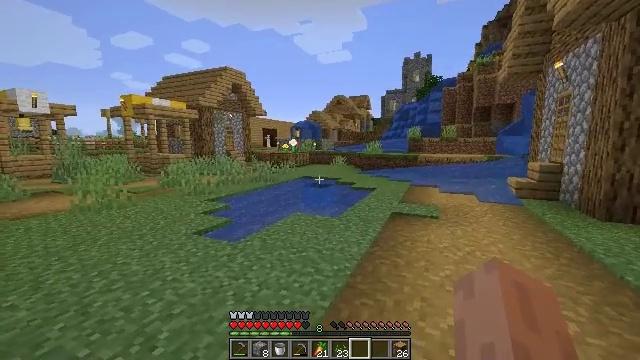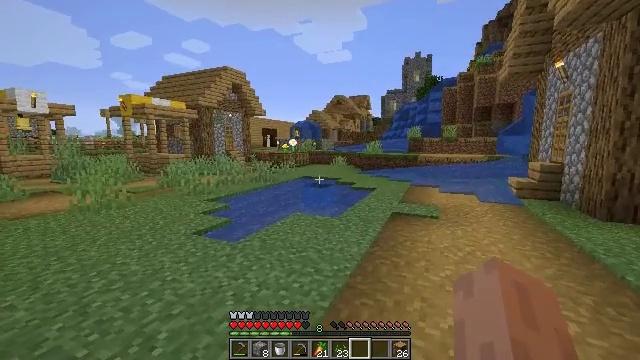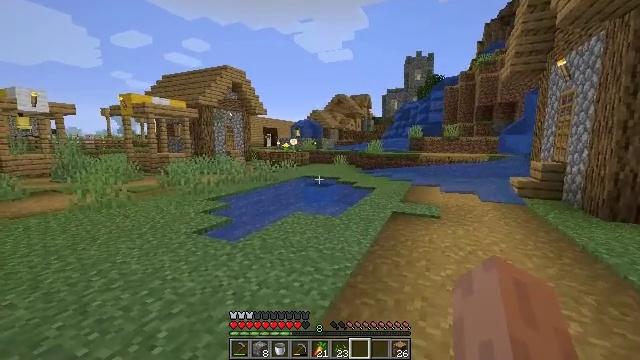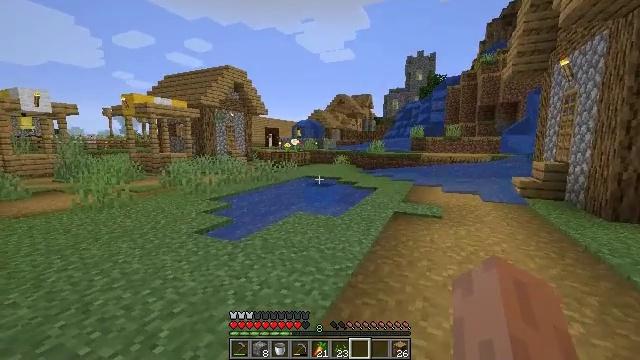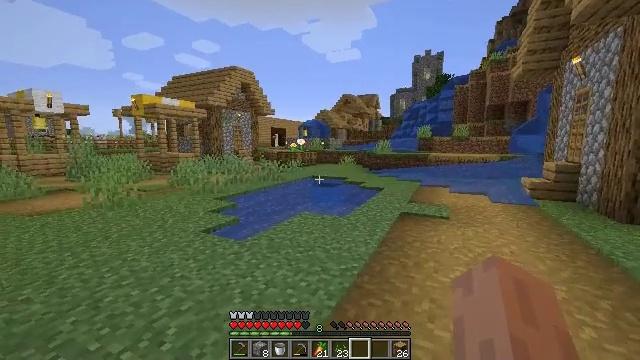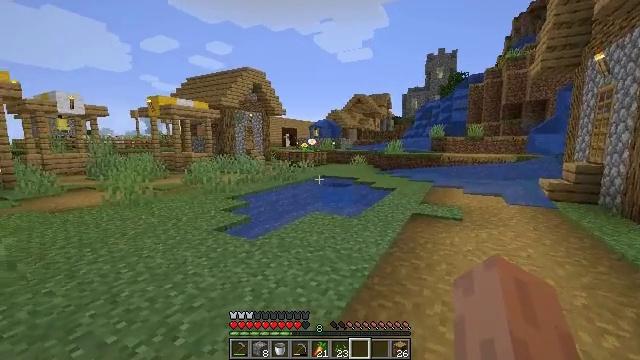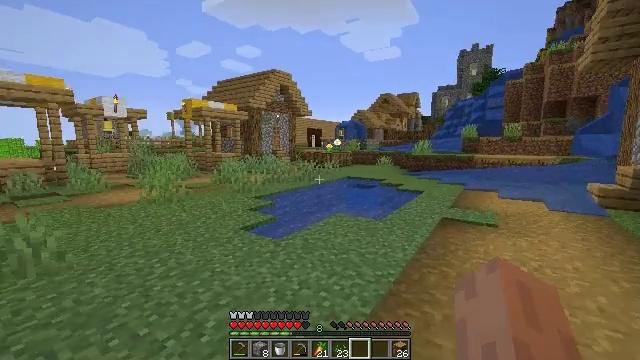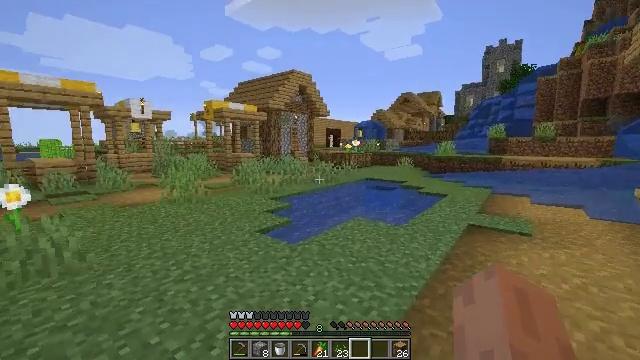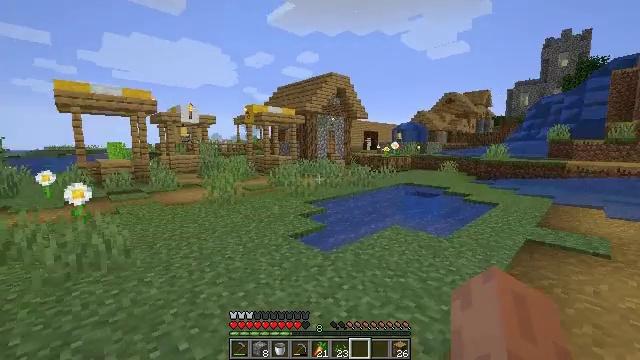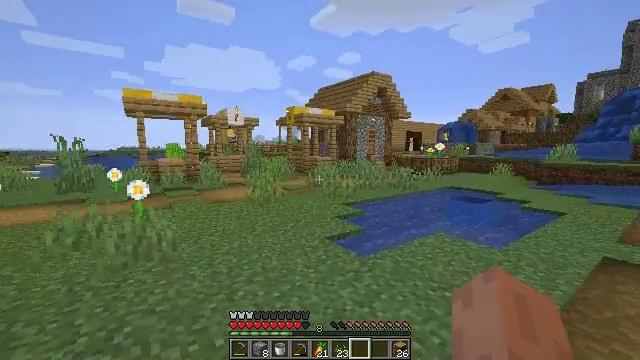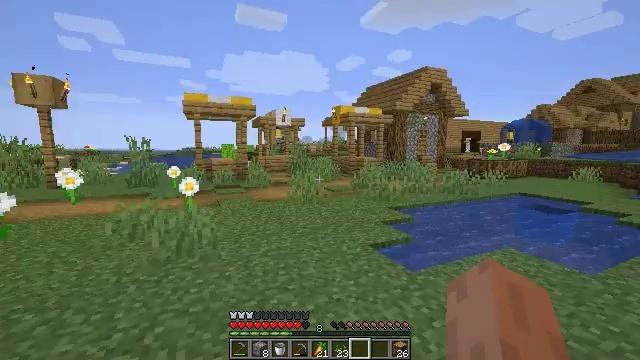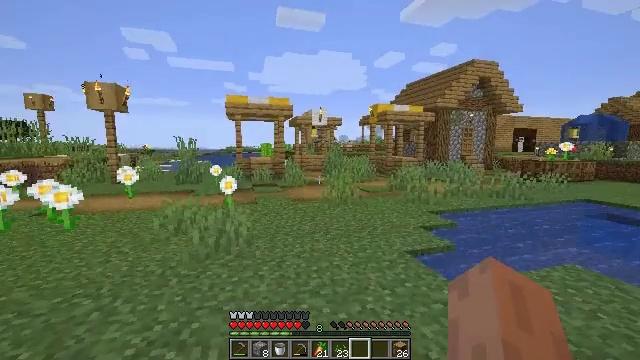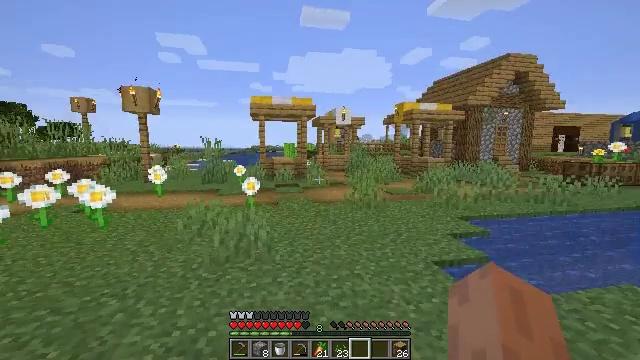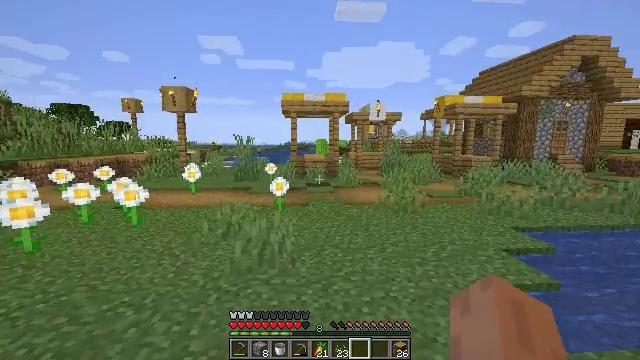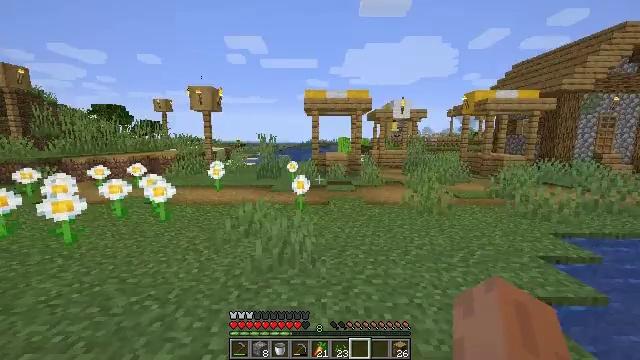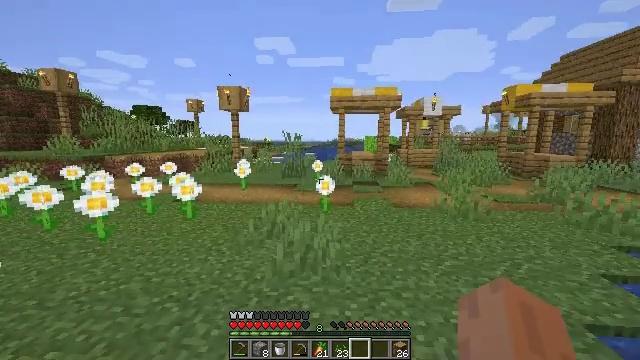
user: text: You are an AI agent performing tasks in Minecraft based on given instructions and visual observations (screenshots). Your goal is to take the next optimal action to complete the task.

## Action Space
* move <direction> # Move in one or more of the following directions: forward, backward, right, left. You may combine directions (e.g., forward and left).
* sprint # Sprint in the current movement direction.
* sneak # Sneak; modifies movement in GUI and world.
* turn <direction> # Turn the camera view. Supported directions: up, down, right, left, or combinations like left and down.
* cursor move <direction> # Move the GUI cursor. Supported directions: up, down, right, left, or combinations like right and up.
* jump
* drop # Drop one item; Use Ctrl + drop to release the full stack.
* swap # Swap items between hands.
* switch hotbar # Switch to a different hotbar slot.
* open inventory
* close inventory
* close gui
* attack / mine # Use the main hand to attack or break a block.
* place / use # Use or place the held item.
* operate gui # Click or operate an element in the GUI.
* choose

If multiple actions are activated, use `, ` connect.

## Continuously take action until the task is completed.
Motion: motion action
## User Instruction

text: Destroy the bookshelf.
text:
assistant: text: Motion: no_op
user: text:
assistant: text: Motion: no_op
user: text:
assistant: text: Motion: no_op
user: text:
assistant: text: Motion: turn left
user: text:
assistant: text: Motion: turn left
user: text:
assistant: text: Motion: move forward, turn left
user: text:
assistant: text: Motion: move forward, turn left
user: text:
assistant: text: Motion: move forward, turn left
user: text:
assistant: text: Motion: move forward, turn left
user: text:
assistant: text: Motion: move forward, turn left
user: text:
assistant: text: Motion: move forward, turn left
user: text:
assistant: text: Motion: move forward, turn left
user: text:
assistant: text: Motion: move forward, turn left
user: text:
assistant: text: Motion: move forward, turn left
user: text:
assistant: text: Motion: move forward, turn left
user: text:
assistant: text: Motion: move forward, turn left
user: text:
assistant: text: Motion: move forward, turn left
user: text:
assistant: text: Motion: move forward
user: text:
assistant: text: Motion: move forward
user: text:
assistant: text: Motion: move forward
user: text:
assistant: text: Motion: move forward
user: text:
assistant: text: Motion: move forward
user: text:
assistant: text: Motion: move forward
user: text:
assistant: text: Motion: move forward
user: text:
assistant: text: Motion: move forward
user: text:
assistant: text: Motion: move forward
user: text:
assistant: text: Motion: move forward
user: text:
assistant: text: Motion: move forward
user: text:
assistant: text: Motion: move forward
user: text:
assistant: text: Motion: move forward